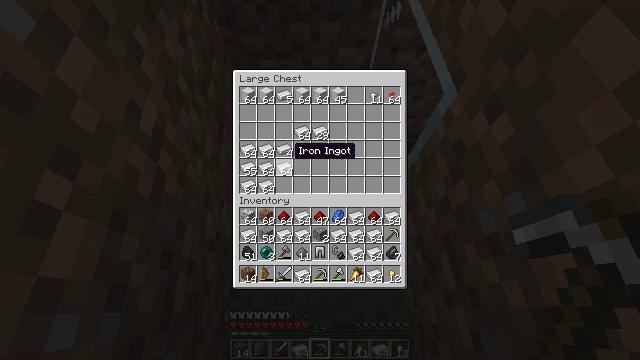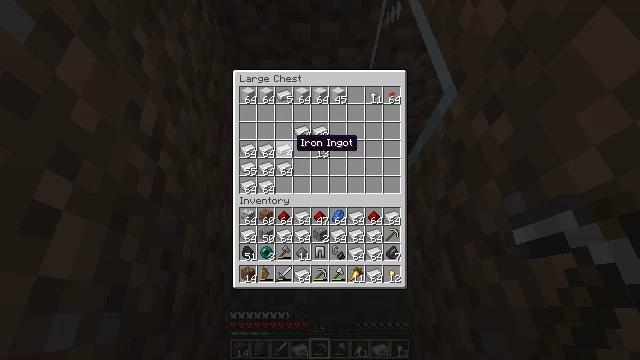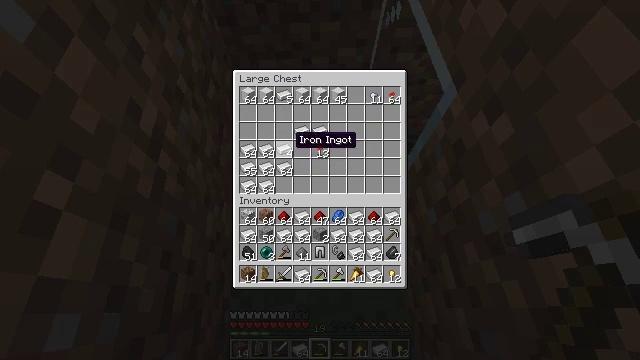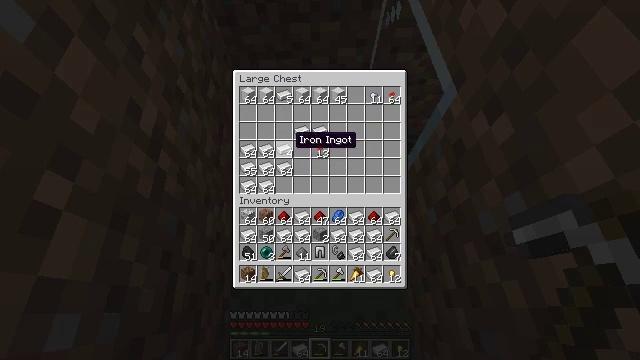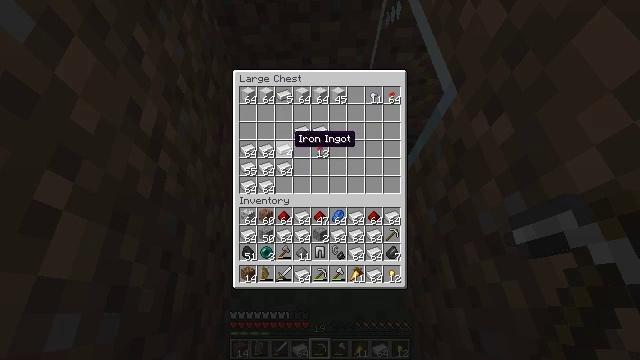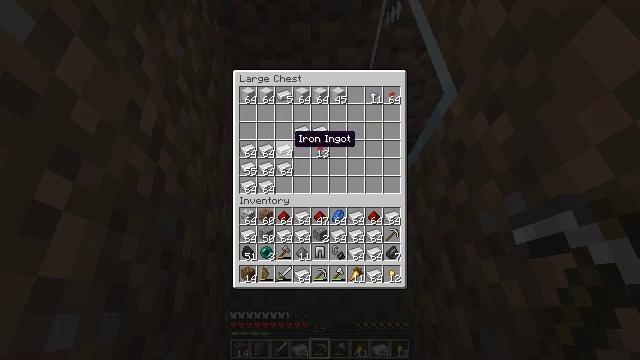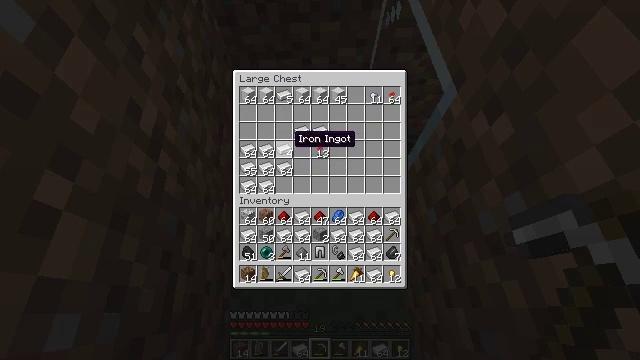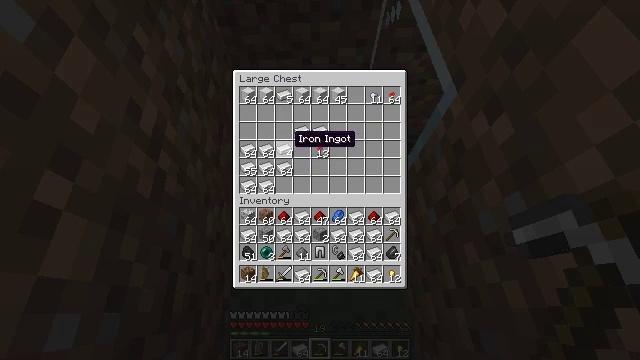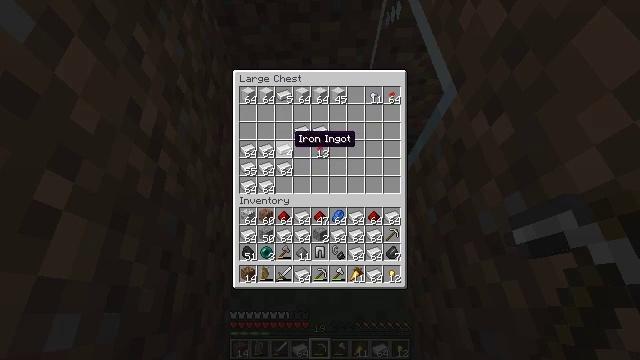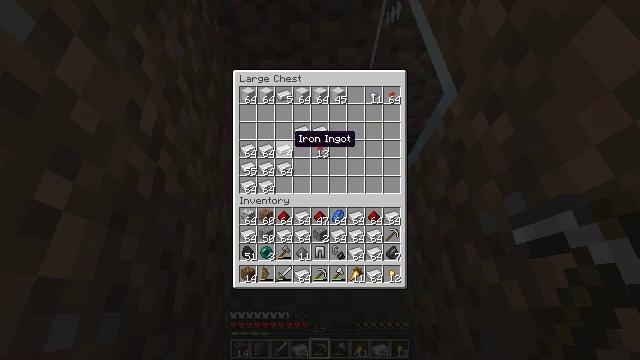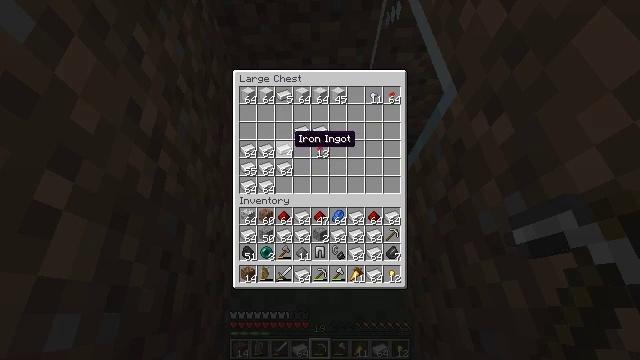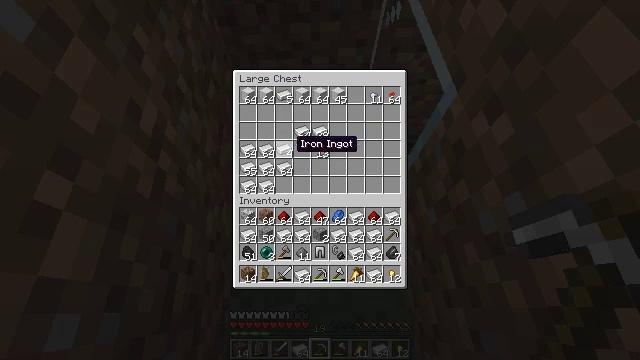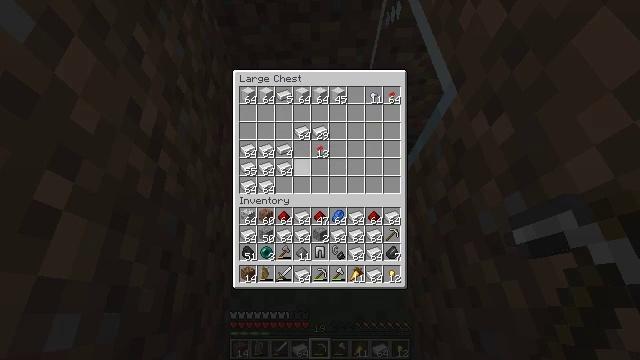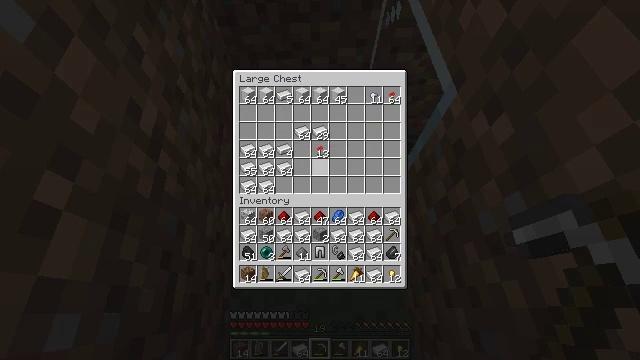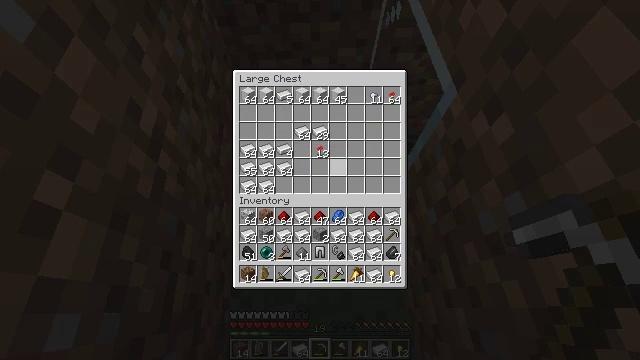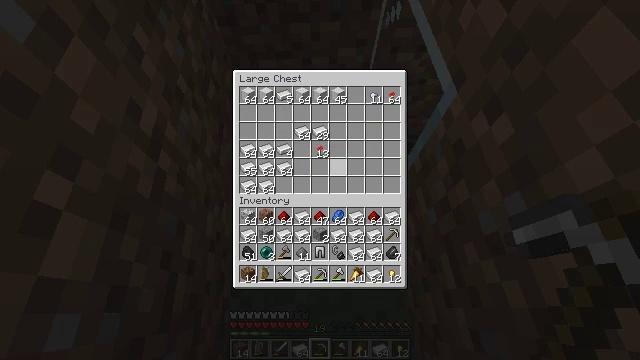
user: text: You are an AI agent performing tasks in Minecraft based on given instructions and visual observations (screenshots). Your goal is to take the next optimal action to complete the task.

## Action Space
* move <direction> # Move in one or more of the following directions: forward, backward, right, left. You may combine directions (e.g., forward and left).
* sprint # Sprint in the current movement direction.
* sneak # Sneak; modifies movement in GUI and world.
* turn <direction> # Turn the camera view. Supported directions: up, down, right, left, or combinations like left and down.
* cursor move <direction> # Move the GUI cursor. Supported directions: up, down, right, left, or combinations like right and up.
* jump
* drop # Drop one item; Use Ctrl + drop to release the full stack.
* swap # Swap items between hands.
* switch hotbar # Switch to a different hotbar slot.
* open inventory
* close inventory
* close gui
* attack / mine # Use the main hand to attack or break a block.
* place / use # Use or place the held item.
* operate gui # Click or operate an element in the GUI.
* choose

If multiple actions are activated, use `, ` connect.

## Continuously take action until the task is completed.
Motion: motion action
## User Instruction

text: Combine iron ingots to form an iron block.
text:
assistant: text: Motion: sneak, turn up
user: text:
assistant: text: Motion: sneak
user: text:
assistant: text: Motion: sneak
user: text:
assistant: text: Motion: sneak
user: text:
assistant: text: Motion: sneak, attack / mine
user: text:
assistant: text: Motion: sneak, attack / mine
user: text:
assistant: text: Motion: sneak, attack / mine
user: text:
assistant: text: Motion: sneak, attack / mine
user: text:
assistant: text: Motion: sneak, attack / mine
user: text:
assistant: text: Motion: sneak, attack / mine
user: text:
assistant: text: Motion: sneak, attack / mine
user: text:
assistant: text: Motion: sneak, attack / mine
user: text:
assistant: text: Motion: sneak, attack / mine
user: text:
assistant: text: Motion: sneak
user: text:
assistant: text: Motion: sneak, turn right and down
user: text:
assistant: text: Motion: sneak, turn right
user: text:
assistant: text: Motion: sneak
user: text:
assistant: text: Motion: sneak
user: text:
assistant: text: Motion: no_op
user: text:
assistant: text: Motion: no_op
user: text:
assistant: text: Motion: no_op
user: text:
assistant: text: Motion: no_op
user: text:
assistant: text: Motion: no_op
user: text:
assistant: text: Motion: no_op
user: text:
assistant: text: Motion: no_op
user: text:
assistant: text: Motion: no_op
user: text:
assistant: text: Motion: no_op
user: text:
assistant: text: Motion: no_op
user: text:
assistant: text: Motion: no_op
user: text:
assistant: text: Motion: no_op